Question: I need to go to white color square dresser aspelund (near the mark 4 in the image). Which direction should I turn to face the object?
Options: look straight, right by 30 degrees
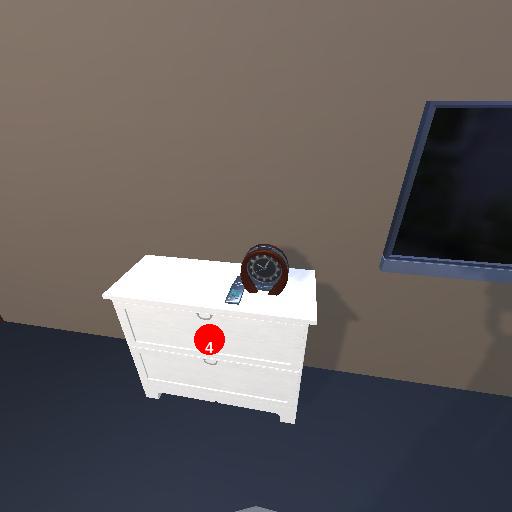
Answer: look straight